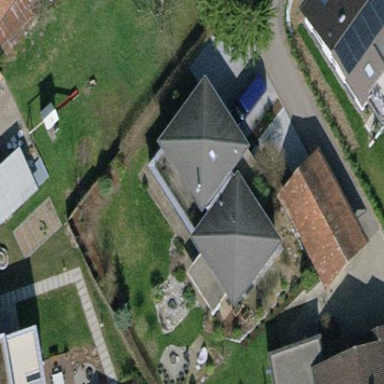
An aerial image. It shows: Simple house.